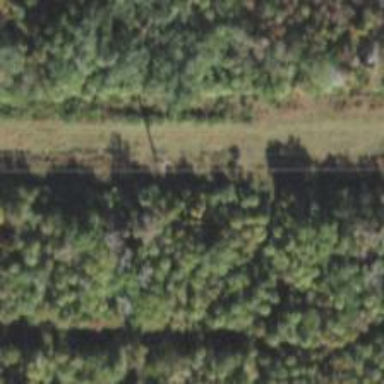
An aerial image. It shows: Power pole.